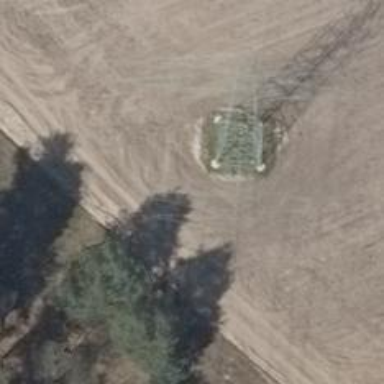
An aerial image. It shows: Power tower.